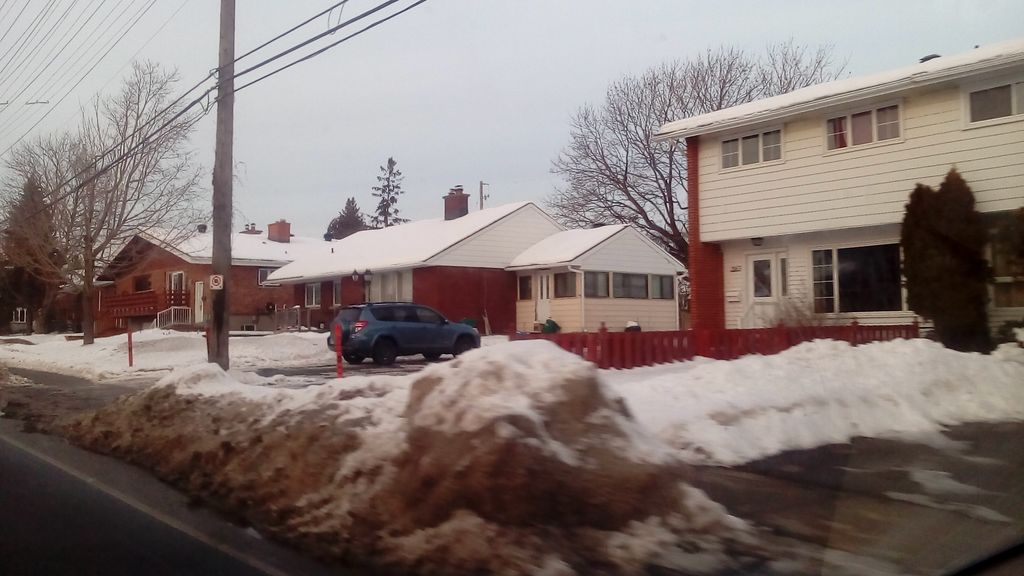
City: ottawa-gatineau